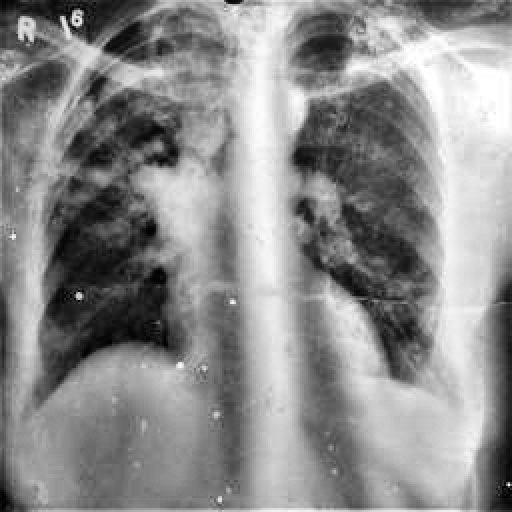
Finding: TUBERCULOSIS